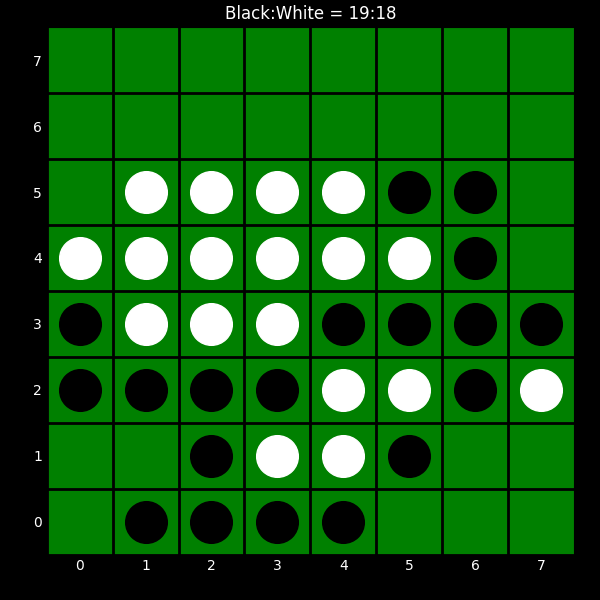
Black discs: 19
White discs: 18